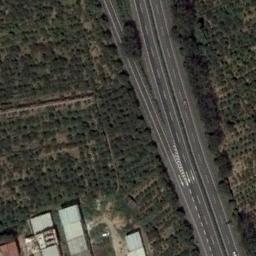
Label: freeway